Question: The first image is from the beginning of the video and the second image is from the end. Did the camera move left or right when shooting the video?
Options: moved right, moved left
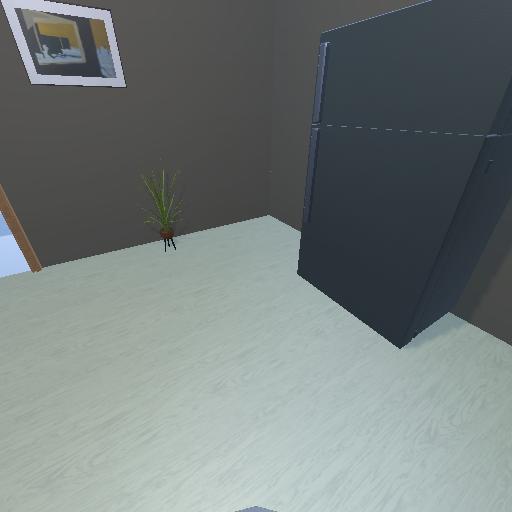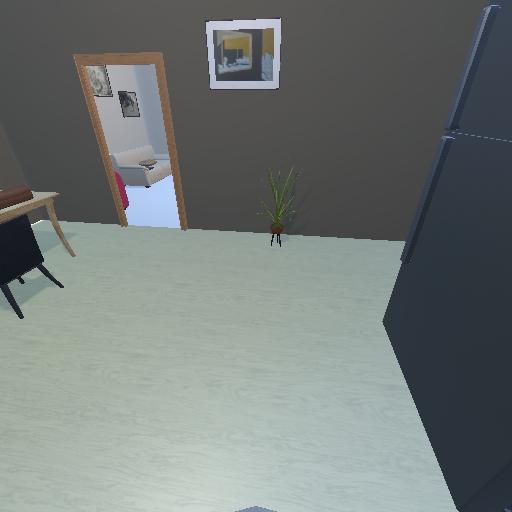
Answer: moved right